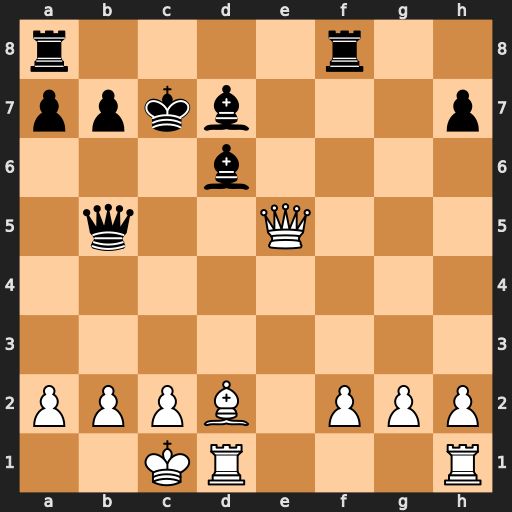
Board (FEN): r4r2/ppkb3p/3b4/1q2Q3/8/8/PPPB1PPP/2KR3R
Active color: w
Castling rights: -
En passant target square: -
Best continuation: Ba5+ b6 Qxd6+